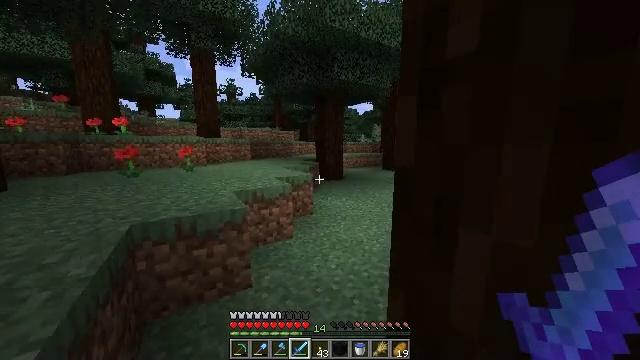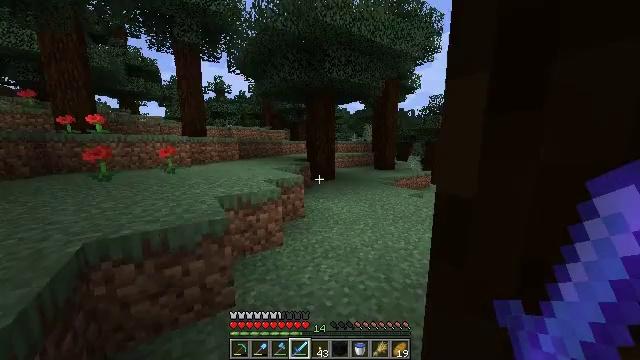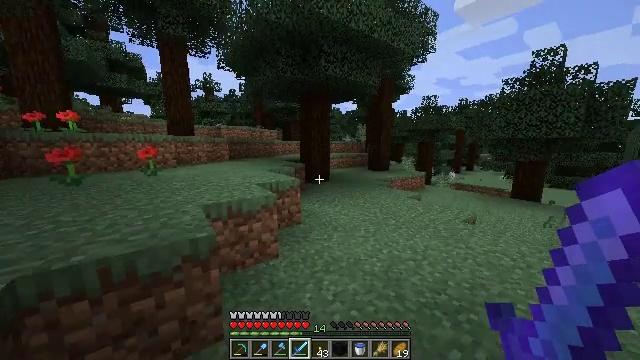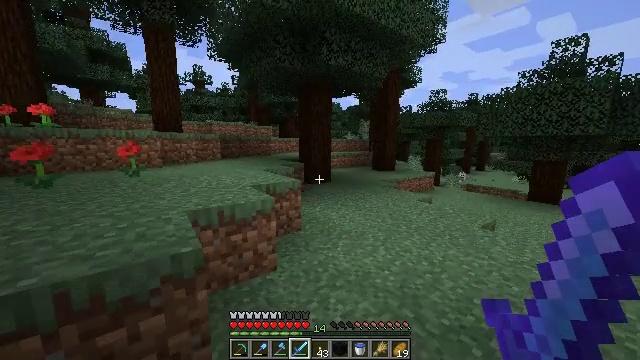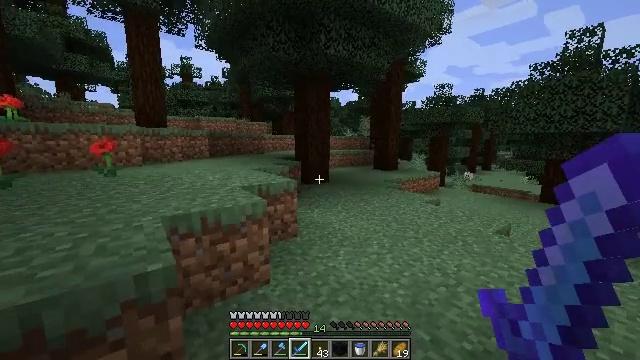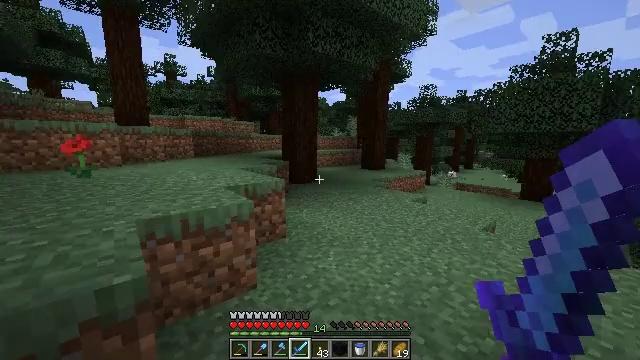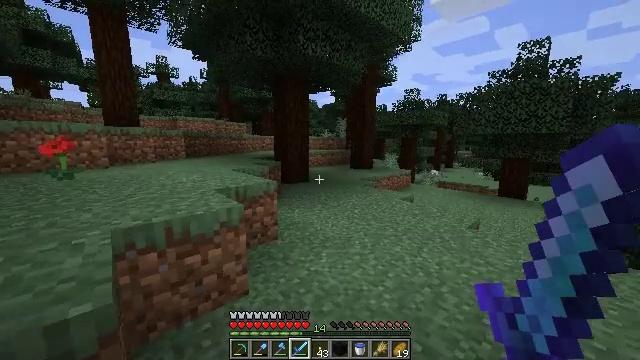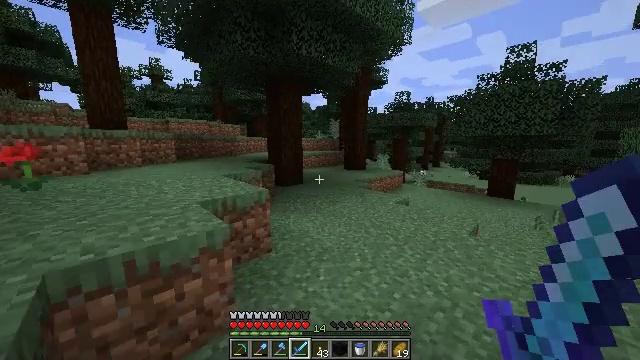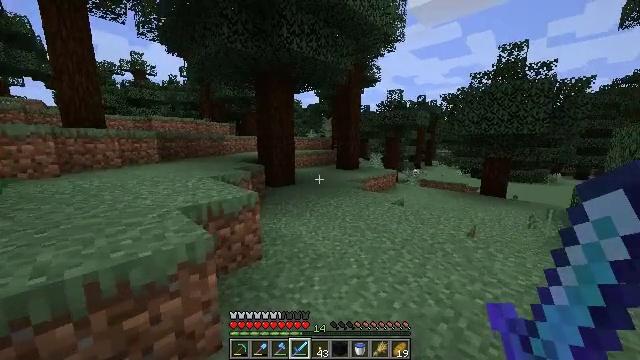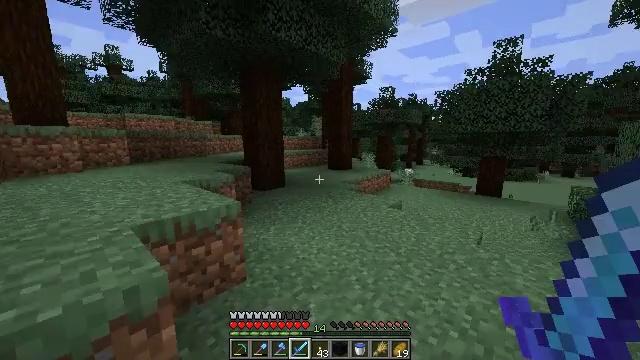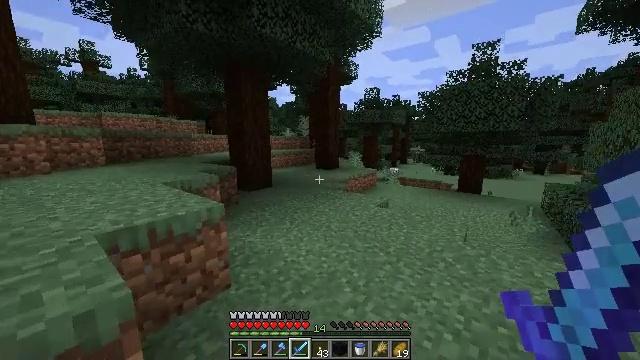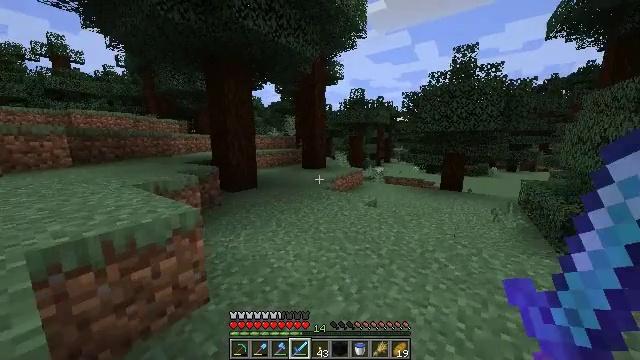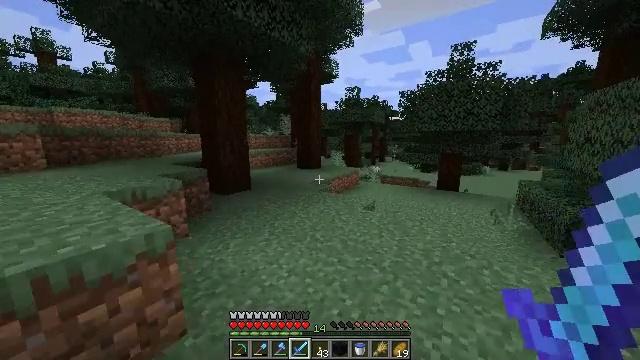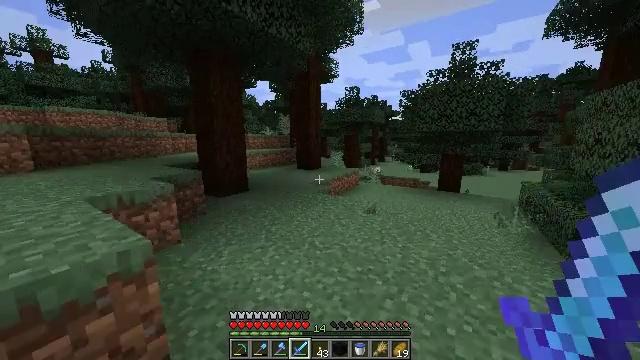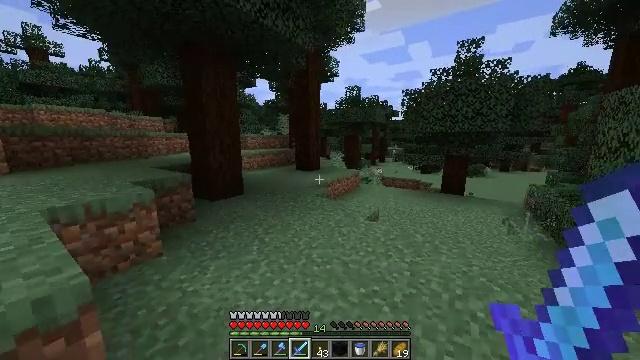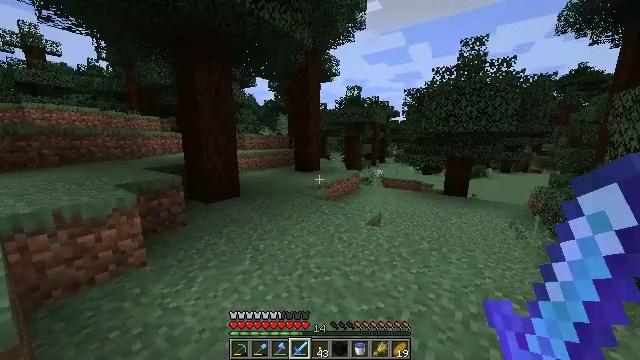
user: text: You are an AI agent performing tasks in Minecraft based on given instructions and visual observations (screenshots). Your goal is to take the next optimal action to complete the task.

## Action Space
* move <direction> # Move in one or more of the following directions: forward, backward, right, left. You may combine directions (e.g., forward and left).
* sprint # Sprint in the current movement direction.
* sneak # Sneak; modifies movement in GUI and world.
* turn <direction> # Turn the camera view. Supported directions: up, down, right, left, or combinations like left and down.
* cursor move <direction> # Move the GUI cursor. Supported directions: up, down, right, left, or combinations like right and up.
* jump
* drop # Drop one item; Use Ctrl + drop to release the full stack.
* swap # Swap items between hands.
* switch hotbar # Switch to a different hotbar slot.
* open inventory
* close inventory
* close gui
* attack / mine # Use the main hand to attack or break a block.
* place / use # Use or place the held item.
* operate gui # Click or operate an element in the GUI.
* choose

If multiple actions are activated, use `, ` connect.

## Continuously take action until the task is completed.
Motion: motion action
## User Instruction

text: Gather sweet berries from the bush.
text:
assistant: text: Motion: move forward, sprint, turn right
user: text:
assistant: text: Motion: move forward, sprint, turn right
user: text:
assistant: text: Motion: move forward, sprint
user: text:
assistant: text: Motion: move forward, sprint
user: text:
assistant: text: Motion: move forward, sprint, turn right
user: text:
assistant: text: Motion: move forward, sprint, turn right
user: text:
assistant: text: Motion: move forward, sprint, turn right
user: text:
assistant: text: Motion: move forward, sprint, turn right
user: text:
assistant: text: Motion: move forward, sprint, turn right
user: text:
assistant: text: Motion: move forward, sprint, turn right
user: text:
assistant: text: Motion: move forward, sprint, turn right
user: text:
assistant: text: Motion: move forward, sprint, turn right
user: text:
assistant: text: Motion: move forward, sprint
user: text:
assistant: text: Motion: move forward, sprint
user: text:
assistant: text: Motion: move forward, sprint
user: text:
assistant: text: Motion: move forward, sprint
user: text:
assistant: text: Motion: move forward, sprint
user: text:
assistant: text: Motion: move forward, sprint
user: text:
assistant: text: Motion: move forward, sprint
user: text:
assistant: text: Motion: move forward, sprint
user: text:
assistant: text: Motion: move forward, sprint
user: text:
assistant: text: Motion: move forward, sprint
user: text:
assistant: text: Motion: move forward, sprint
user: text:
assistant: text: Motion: move forward, sprint
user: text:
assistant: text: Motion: move forward, sprint
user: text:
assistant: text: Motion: move forward, sprint
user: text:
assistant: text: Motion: move forward, sprint
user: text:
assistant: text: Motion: move forward, sprint, turn left and down
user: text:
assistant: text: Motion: move forward, sprint, turn left and down
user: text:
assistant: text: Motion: move forward, sprint, turn left and down